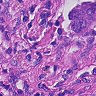
Metastatic tissue present: yes